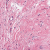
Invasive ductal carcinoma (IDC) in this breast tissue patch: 0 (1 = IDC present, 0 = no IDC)